Aerial crown-view tile of a tropical tree (Barro Colorado Island, Panama), acquired 20241216:
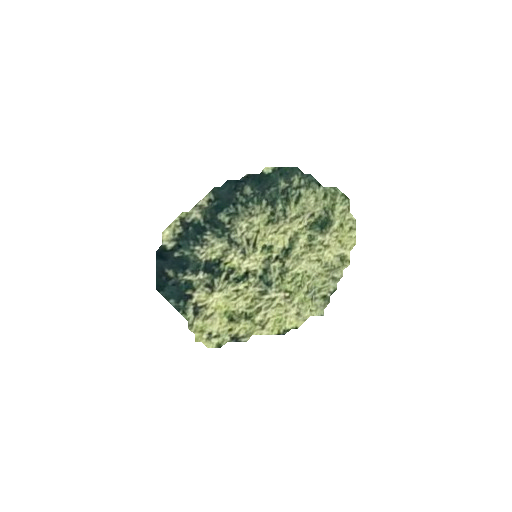
Species: Quararibea stenophylla
GBIF accepted scientific name: Quararibea stenophylla
Crown area: 37.421 m²